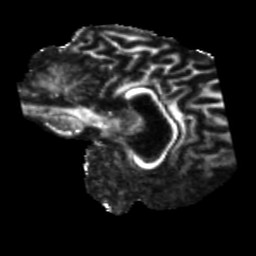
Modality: FA
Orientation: sagittal
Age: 40
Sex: male
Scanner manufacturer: siemens
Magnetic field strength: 3 T
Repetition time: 5.25 s
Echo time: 0.08 s